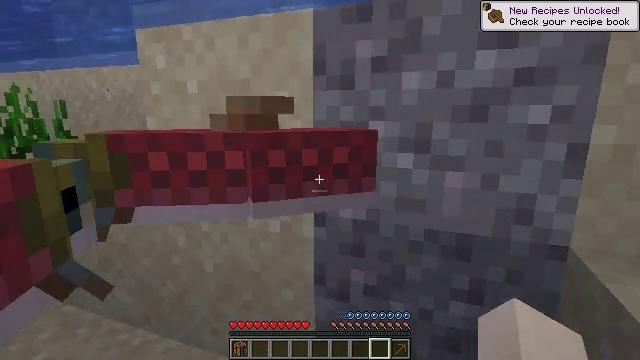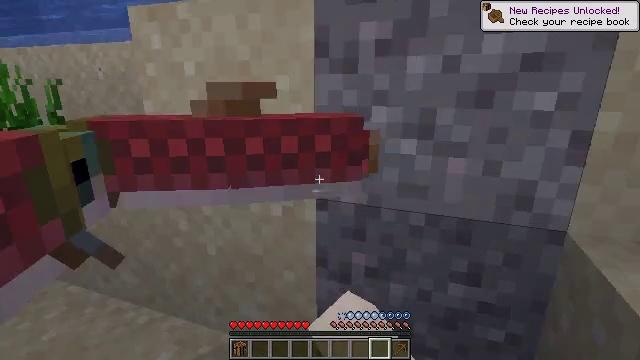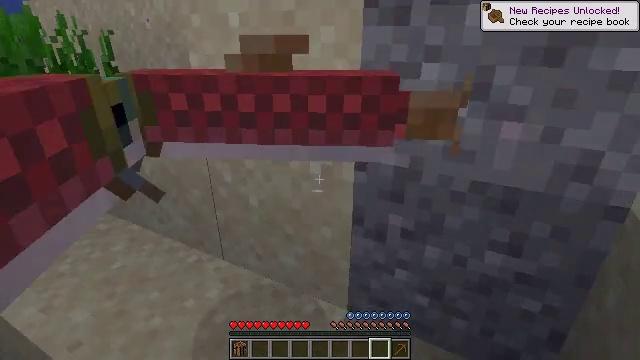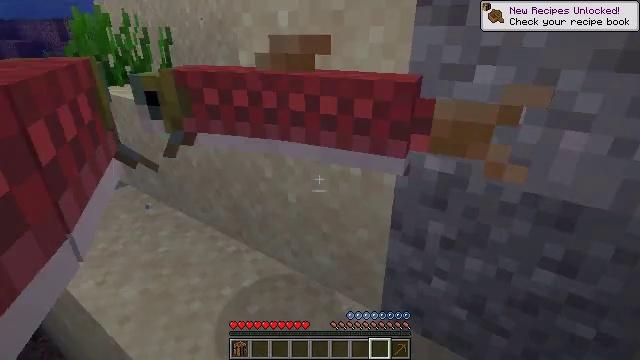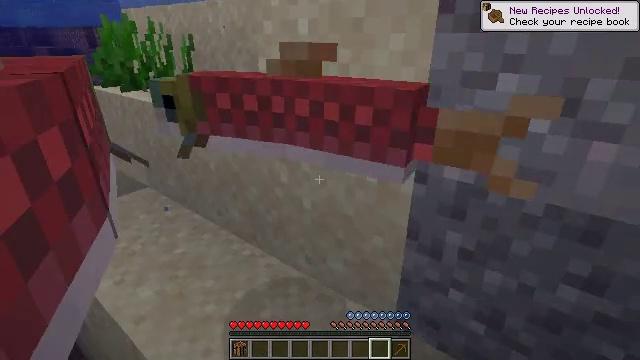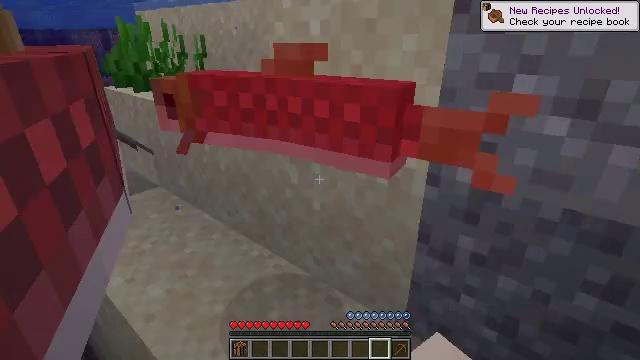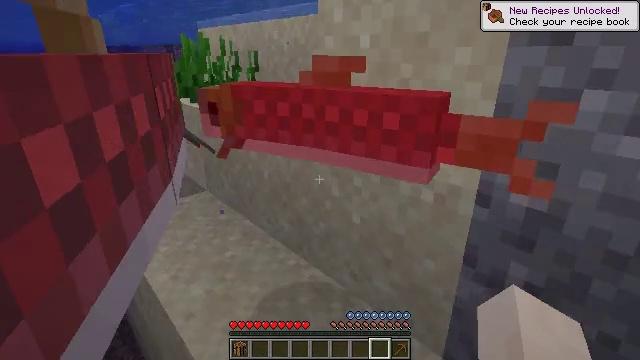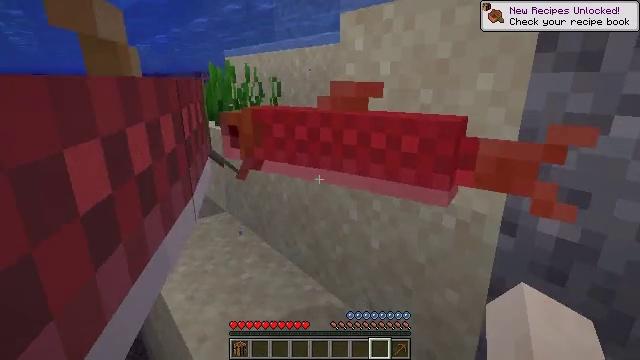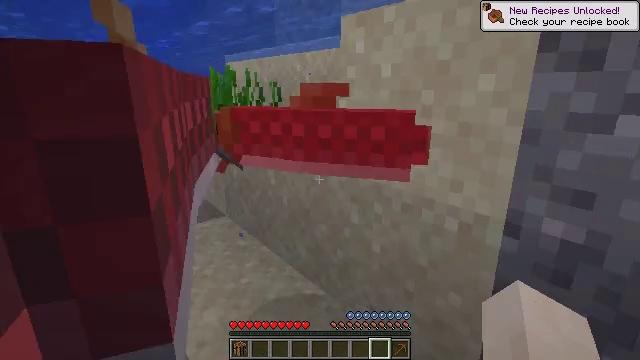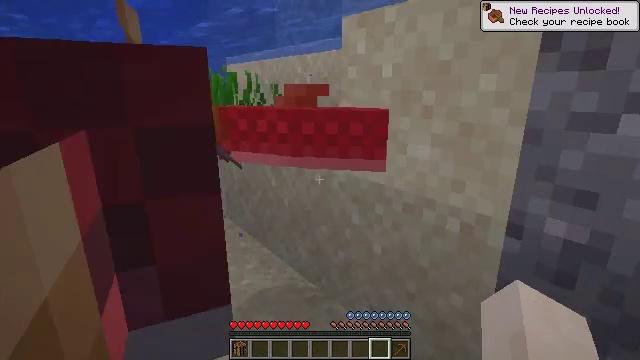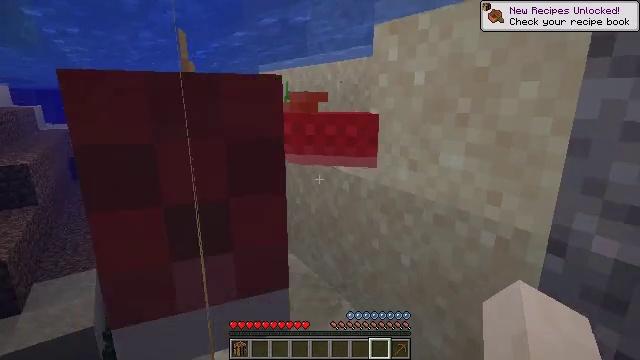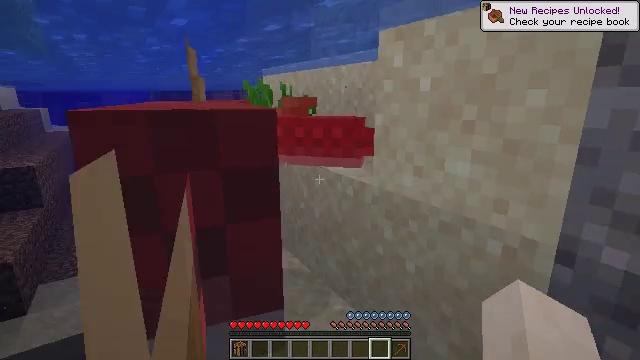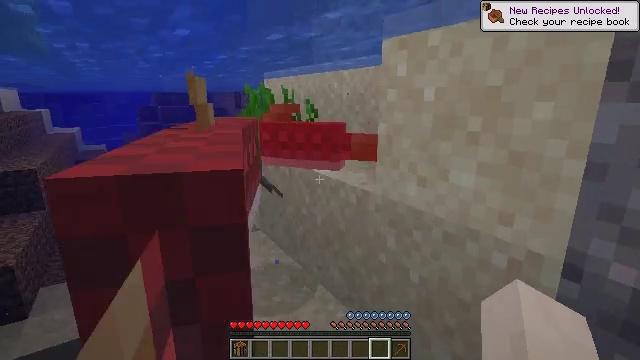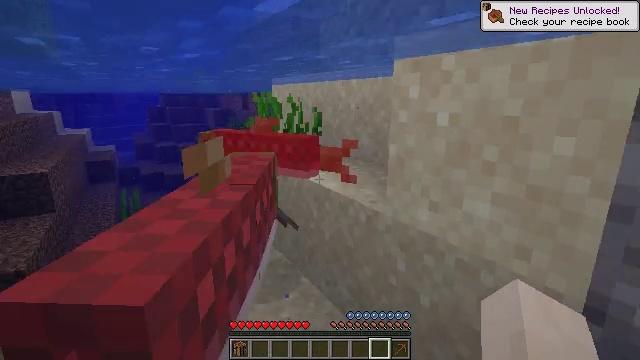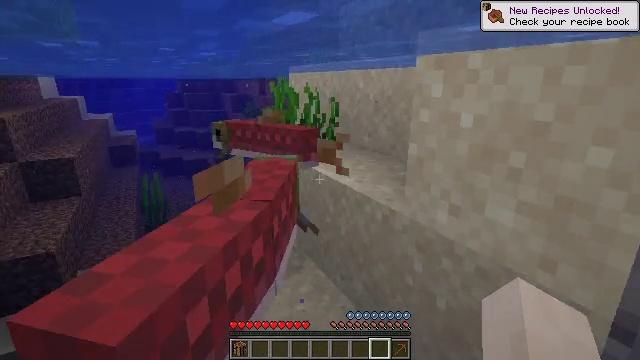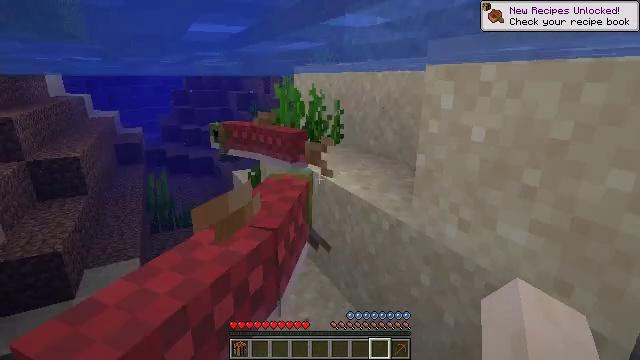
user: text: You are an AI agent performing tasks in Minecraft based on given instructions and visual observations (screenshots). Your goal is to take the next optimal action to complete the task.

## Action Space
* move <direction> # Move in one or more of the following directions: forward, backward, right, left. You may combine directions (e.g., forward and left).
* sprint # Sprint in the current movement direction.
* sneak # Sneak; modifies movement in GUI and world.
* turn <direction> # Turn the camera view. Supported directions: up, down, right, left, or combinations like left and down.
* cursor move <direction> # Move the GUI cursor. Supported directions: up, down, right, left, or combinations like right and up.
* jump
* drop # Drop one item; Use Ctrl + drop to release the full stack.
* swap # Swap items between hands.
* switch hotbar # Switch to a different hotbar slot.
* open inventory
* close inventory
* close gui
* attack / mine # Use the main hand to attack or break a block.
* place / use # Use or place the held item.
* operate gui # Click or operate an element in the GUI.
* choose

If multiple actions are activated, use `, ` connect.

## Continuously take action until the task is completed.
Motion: motion action
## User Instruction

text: Hunt fish.
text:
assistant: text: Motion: turn down, attack / mine
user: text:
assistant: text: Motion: turn left and down, attack / mine
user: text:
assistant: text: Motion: turn left
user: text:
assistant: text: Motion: turn left and up
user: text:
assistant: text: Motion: turn left
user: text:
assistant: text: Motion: turn left and up
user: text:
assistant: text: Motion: turn left and up
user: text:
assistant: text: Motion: turn up
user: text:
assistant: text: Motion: no_op
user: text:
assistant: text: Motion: move forward, turn left and up, jump
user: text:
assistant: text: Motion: move forward, jump
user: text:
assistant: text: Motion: move forward, jump
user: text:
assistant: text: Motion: move forward, turn left, jump
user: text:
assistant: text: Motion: move forward, turn left and down
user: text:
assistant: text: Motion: move forward
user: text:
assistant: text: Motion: move forward, turn left and down
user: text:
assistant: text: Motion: move forward
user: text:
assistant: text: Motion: move forward
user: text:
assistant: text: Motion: move forward, turn left
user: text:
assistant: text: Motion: move forward, turn left and up
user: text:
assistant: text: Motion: move forward, turn left
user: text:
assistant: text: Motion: move forward, turn left
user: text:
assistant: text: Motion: move forward, turn down
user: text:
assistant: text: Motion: move forward, turn down
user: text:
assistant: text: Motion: move forward
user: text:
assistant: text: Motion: move forward, turn left and up
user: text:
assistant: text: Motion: move forward, turn left and up
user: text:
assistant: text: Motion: move forward
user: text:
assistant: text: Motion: move forward
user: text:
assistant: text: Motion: move forward